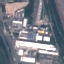
Land use / land cover class: Industrial